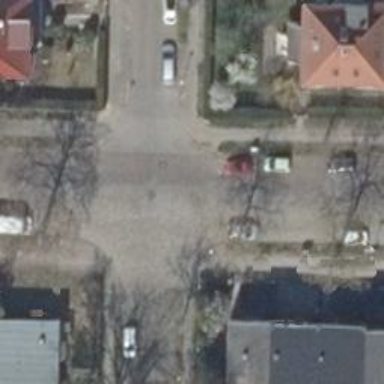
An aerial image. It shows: Residential road with sidewalks on both sides. The surface of the sidewalks is sett.